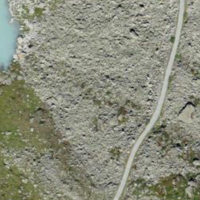
EUNIS habitat code: 31
Species observed at this site:
Rhododendron ferrugineum